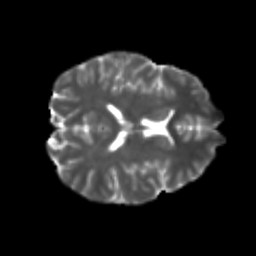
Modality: T2w
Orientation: axial
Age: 22
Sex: female
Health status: healthy
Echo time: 0.074 s